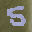
Label: 5